Question: Im trying to optimise my site for mobile. Im going with a 1 column liquid layout. The issue im having is that I cant get my search box and submit button to be 100% wide.
This is that I want:

I cant set a fixed width for the search box (an input). It also seems to ignore width: 100% and absolute positioning. Is there anyway of achieving this? I thought maybe if I made the input an inline element it would flow to 100%, but it doesn't seem to. Thanks
UPDATE - What about this:
<URL>
Ive made the search box 100% wide, but put it in a container div which has 5em of padding on the right. As the container div is 100% wide its knocks the button to the new row, but ive 'lifted' the button with absolute positioning.
It seems to work well when I resize the window. I thought the layout would be more robust if I used em for the widths instead of px, which means Ive had to normalize the text sizes.
Are there any issues with my solution? Thanks
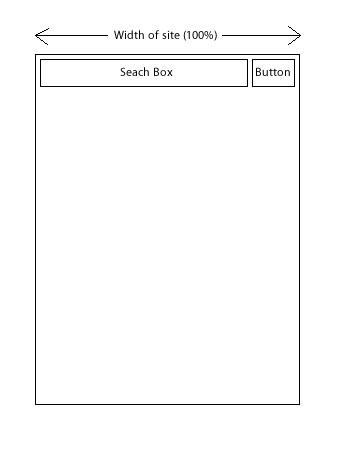
Answer: <URL>
Ive made the search box 100% wide, but put it in a container div which has 5em of padding on the right. As the container div is 100% wide its knocks the button to the new row, but ive 'lifted' the button with absolute positioning.
It seems to work well when I resize the window. I thought the layout would be more robust if I used em for the widths instead of px, which means Ive had to normalize the text sizes.